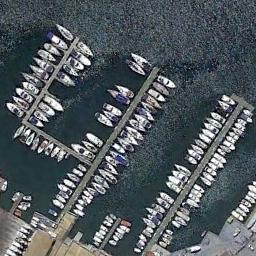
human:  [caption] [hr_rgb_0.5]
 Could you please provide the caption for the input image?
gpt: The harbor has lots of neatly docked boats and the color of the waters is dark blue .

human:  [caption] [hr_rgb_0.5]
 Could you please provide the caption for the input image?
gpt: Many ships are in the harbor .

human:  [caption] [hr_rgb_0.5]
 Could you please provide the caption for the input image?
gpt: There are more ships in the middle of the harbor .

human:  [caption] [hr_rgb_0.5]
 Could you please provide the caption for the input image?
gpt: Many yachts moored neatly on the sea side of the harbor .

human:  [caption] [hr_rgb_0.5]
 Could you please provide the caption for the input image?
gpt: There are many ships docked neatly at the harbor .